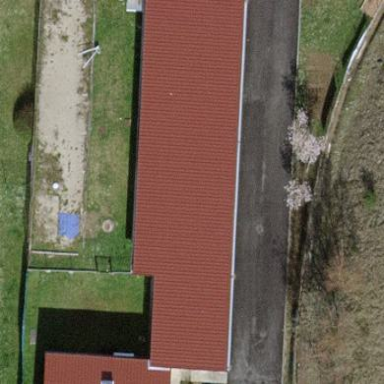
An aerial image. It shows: Office building.